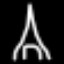
Label: The Eiffel Tower